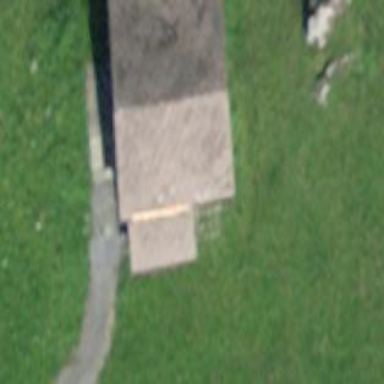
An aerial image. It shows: Detached building.